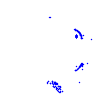
Particle: pion